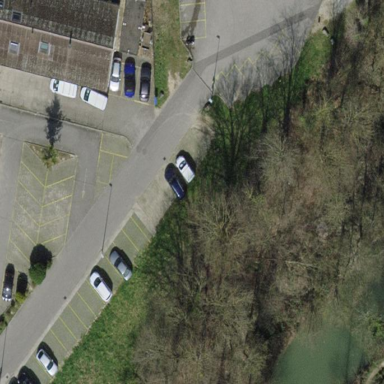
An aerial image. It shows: Parking area with surface.